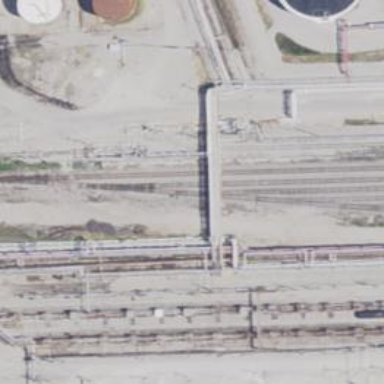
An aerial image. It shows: Manifest railway yard.